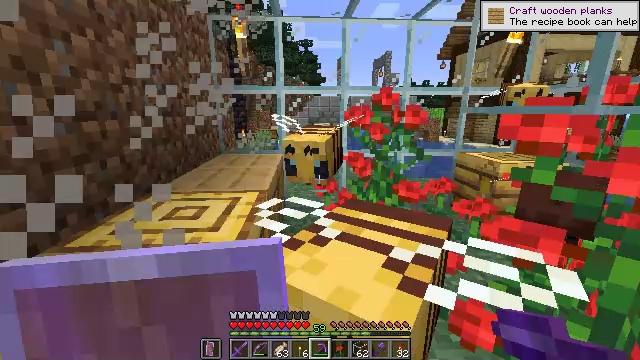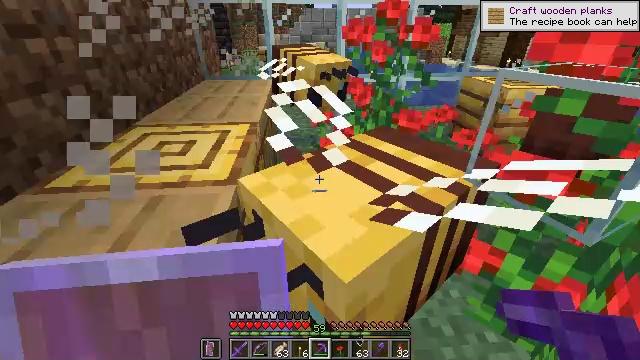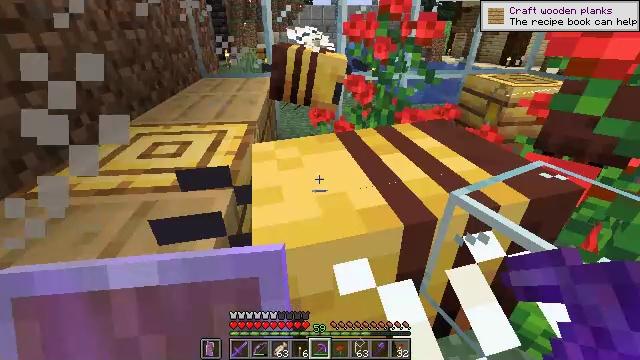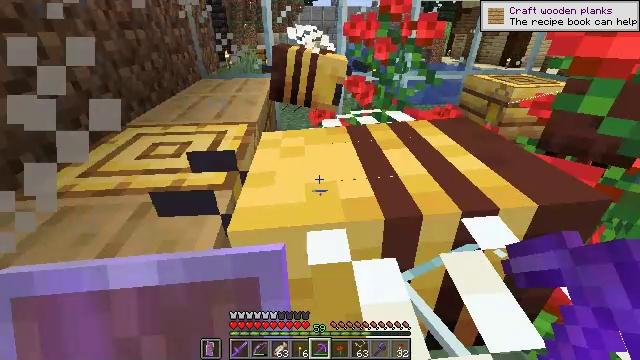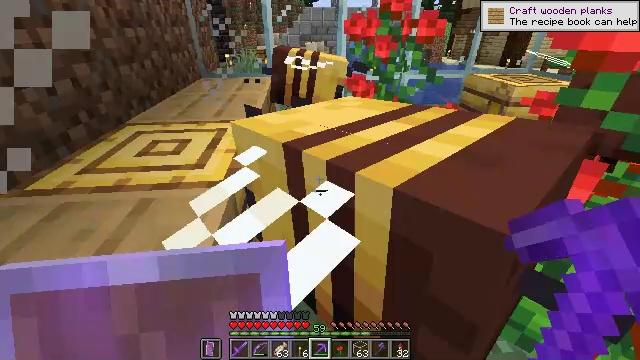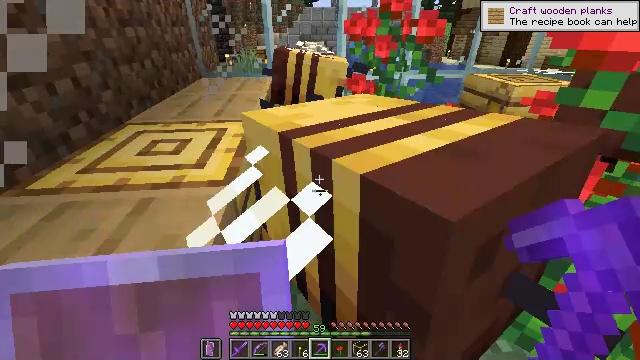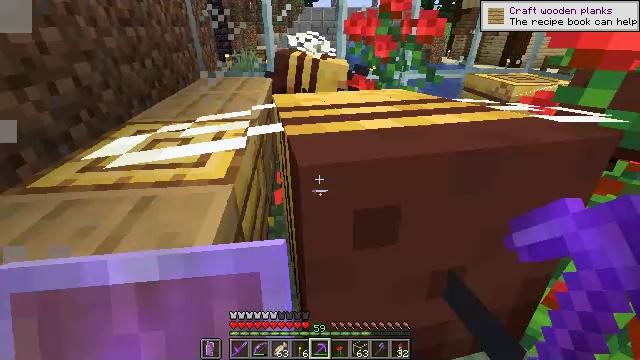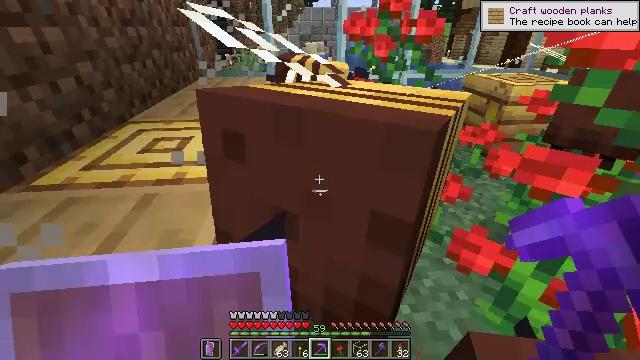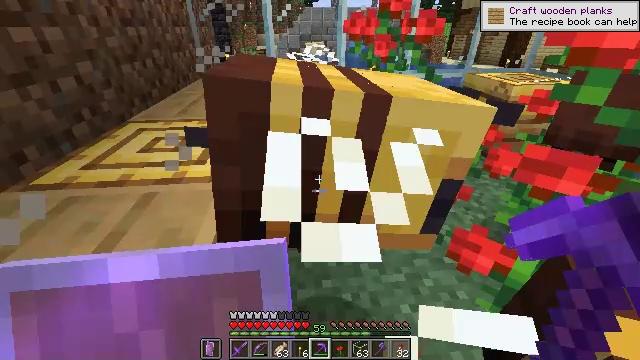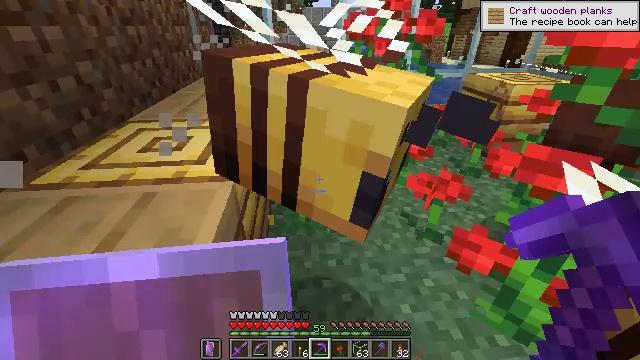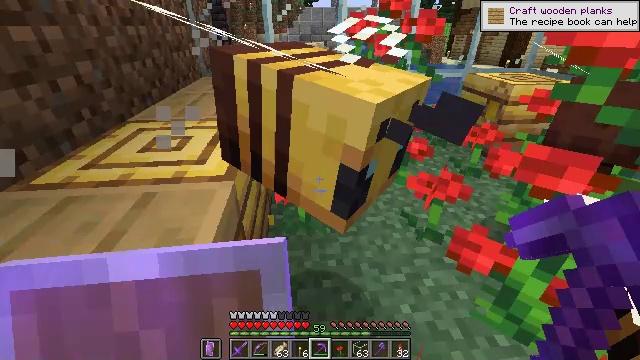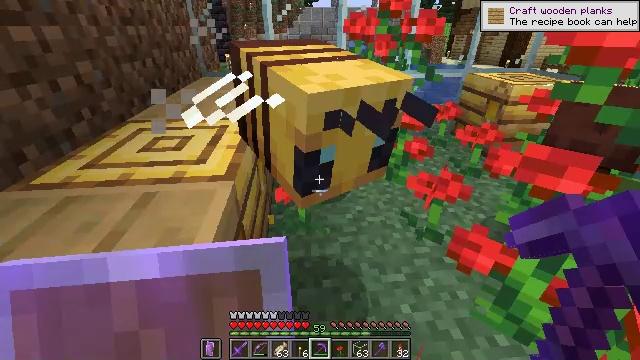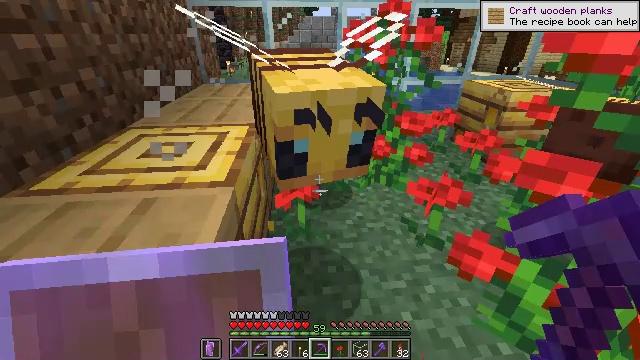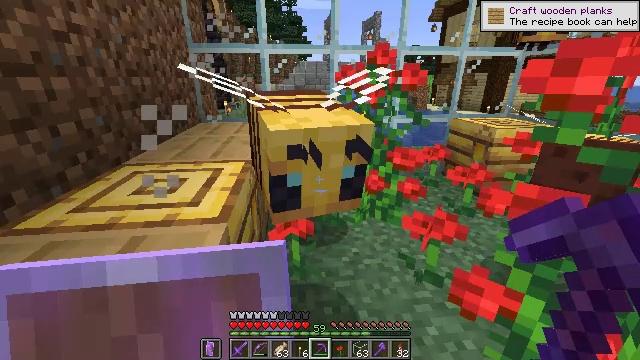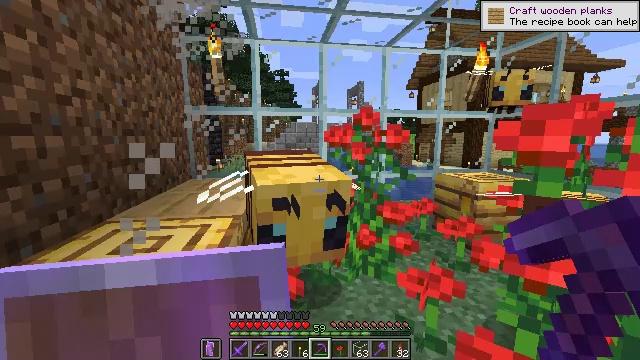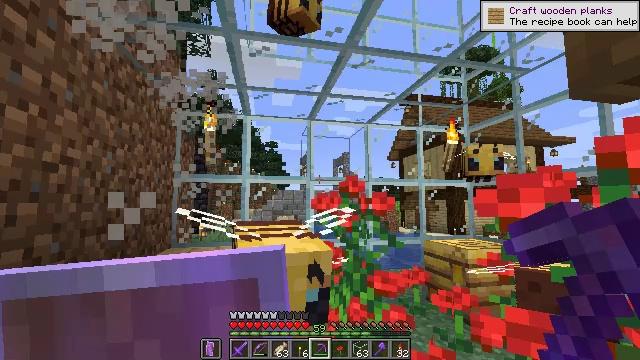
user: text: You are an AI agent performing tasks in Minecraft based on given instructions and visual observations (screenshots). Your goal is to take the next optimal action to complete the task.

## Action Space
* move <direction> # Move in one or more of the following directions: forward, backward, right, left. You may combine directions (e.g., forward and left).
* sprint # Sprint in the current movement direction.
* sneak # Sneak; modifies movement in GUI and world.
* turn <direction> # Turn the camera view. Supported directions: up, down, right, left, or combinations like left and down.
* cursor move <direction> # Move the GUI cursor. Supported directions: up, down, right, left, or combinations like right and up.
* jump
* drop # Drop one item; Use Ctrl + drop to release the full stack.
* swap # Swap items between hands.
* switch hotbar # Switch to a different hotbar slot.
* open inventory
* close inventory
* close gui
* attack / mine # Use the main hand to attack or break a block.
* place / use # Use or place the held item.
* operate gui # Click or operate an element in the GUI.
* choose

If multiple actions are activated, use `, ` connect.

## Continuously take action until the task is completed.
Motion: motion action
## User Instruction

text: Shatter the glass to collect it.
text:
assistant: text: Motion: turn right and down
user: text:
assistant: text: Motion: no_op
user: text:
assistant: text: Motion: no_op
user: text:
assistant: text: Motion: no_op
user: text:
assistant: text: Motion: no_op
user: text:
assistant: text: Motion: no_op
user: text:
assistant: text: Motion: no_op
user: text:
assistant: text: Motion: no_op
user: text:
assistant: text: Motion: no_op
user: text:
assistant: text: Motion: no_op
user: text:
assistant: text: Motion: no_op
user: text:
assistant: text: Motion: turn up
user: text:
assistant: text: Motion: turn right and up
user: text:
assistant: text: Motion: turn right and up
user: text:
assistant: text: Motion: turn right and up
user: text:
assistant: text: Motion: turn right and up
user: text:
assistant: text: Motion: turn up
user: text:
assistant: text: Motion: turn up
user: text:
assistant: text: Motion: turn up
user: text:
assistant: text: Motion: no_op
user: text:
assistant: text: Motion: no_op
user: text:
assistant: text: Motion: turn up
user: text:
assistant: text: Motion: no_op
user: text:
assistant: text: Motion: no_op
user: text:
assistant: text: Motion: no_op
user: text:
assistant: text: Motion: no_op
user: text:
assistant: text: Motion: no_op
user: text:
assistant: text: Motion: turn left and up
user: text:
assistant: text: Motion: turn left and up
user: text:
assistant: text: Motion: turn left and up